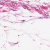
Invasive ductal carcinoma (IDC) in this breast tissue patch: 0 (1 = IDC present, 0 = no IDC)